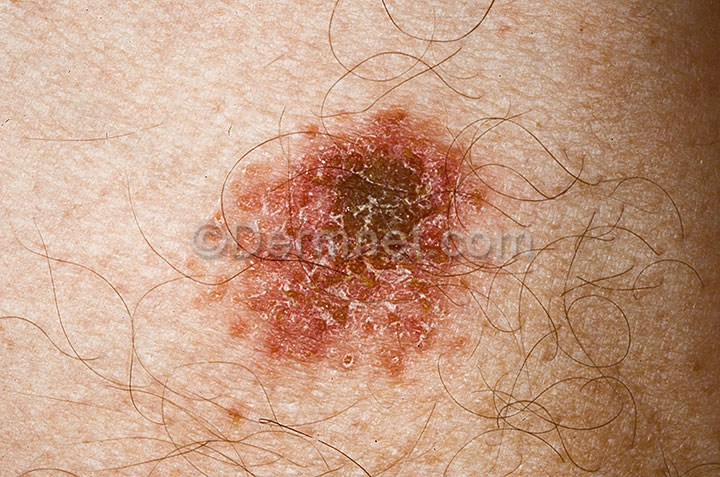
Disease: Eczema Photos